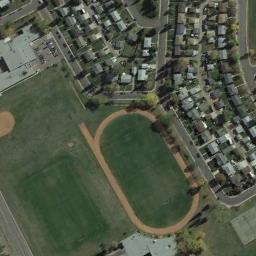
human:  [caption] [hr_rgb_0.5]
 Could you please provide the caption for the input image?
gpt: The track and field is built on the lawn, A road away from the residential area, And there is a lot of vegetation around it .

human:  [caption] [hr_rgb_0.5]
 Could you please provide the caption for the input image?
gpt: There are many buildings next to the ground track field .

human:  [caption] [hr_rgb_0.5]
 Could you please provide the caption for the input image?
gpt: The ground track field is next to some houses arranged neatly and two other sports areas are next to the ground track field .

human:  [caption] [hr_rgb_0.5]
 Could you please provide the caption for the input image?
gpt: The color of the field is very rich .

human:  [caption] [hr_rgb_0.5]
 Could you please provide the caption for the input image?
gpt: There are many buildings beside the ground track field with a yellow track .